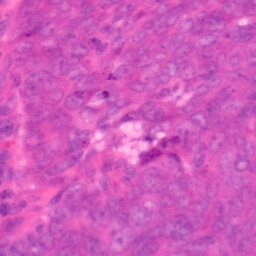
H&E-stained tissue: Colon